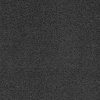
Atmospheric dust classification: dusty